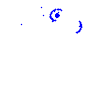
Particle: electron